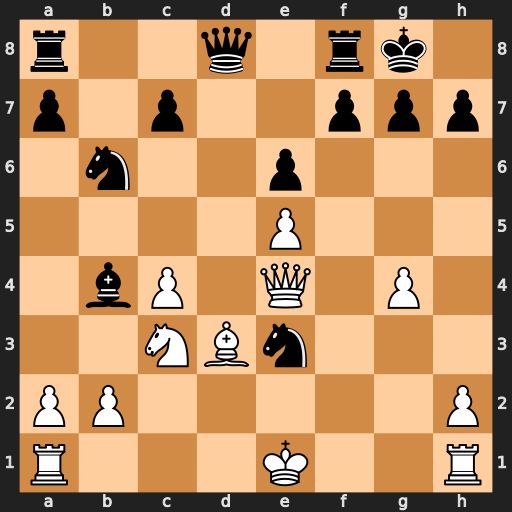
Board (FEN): r2q1rk1/p1p2ppp/1n2p3/4P3/1bP1Q1P1/2NBn3/PP5P/R3K2R
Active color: w
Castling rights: KQ
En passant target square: -
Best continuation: Qxh7#